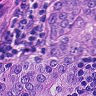
Metastatic tissue present: yes